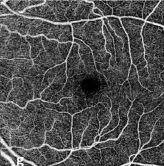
Imaging before and after anti-VEGF treatment in a patient with FCE complicated with CNV. Showing capillary disorganization and cystoid edema in the foveal region.
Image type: ophthalmic_imaging (ophthalmic_angiography)